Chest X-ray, AP view. Patient: 34 years old, sex M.
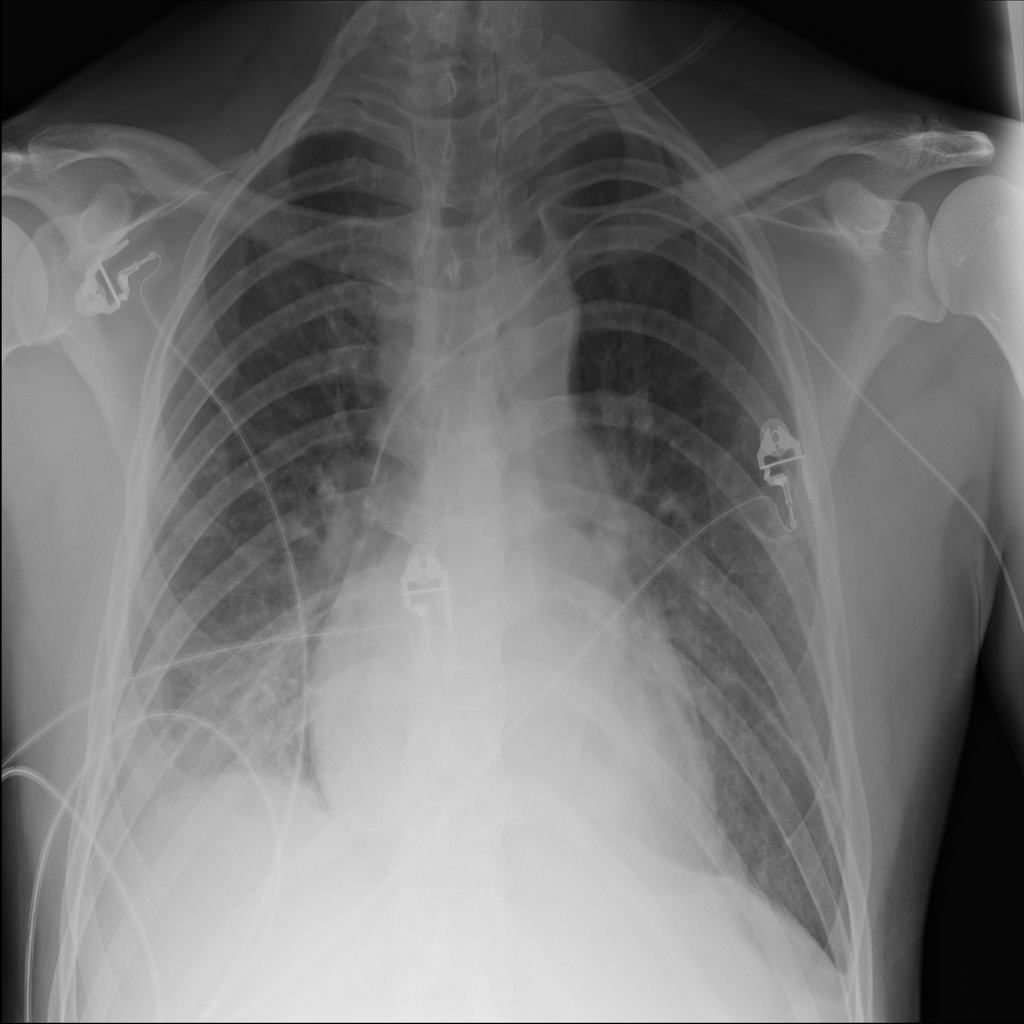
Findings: No Finding